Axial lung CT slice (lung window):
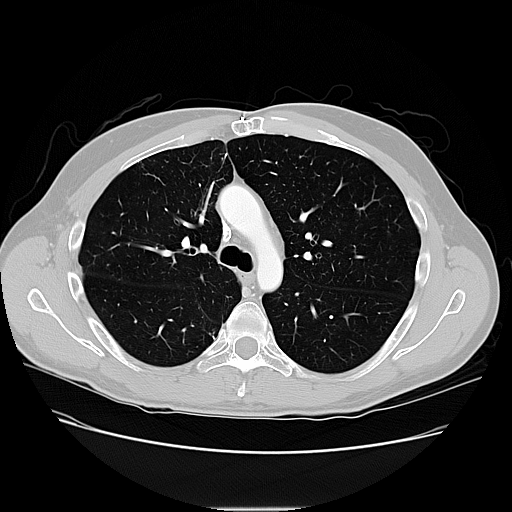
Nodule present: no